Question: I need to write a unit test for getting all cookies and clearing them for an ios device. For this I wanted to create my own array of cookies and pass this to the method which does the task of clearing the cookies. I created a cookie using the method <URL>. But when i print the cookie the value is somehow null -
Here's the code to it :

The NSLog prints 'Cookie (null)' and I have no idea why this is.
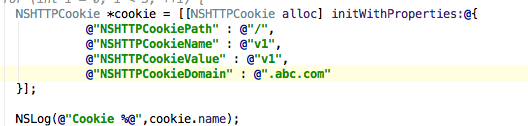
Answer: As said in comments:
> Try removing the '@""' surrounding the 'NSHTTPCookiePath ...' I believe those are defined constants.